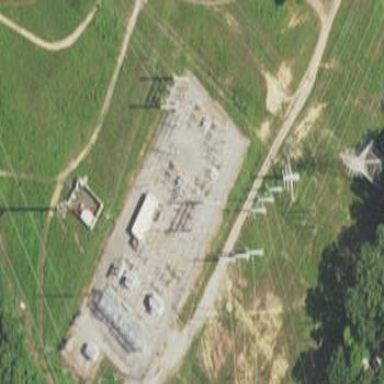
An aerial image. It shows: Power substation.